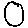
Label: circle